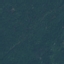
Label: Forest